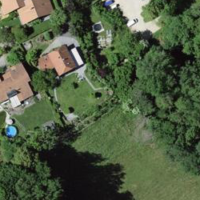
EUNIS habitat code: 55
Species observed at this site:
Coccinella septempunctata